Field crop: tomato
Growth stage: 2
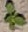
Species: solanum